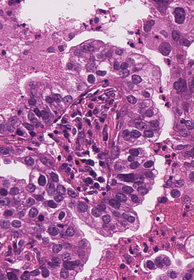
Tumor epithelial tissue: yes
Tumor-associated stroma tissue: yes
Normal tissue: no